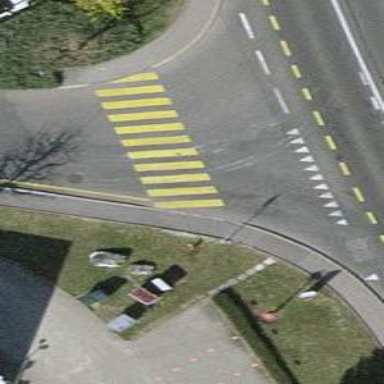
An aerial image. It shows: Marked crossing on the road.